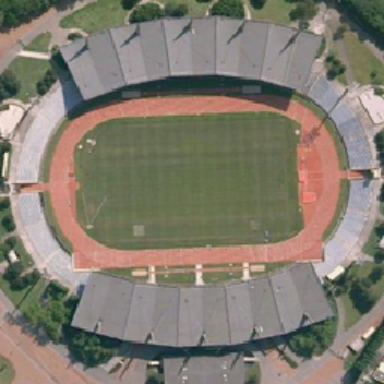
Outside the stadium is a green grass circle .